Question: I'm drawing squares along a circular path for an iOS application. However, at certain points along the circle, the squares start to go out of the circle's circumference. How do I make sure that the squares stay inside?

Here's an illustration I made. The green squares represent the positions I need the squares to actually be in. The red squares are where they actually appear given the following values for each square's upper-left corner:
'''
x = origin.x + radius * cos(DEGREES_TO_RADIANS(angle));
y = origin.y + radius * sin(DEGREES_TO_RADIANS(angle));
'''
Origin refers to the center of the circle. I have a loop that repeats this for every angle from 1 till 360 degrees.
EDIT: I've changed my design to position the centers of the squares along the circular path rather than their upper left corners.
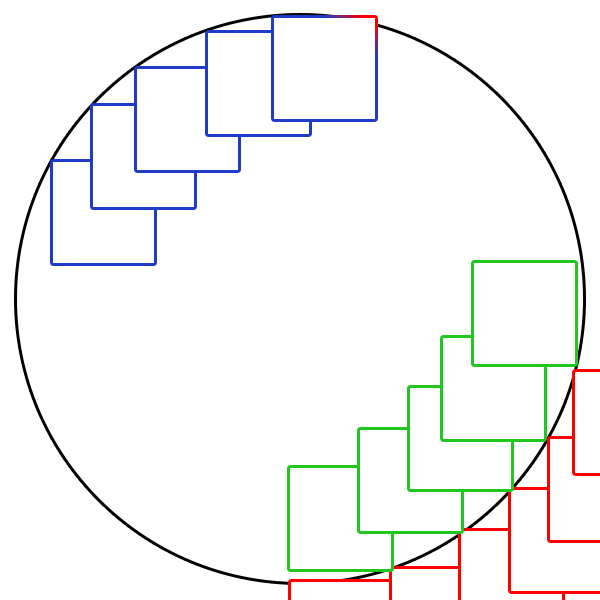
Answer: ryan cumley's answer made me realize how dumb I was all along. I just needed to change each square's anchor point to its center & that solved it. Now every calculated value for x & y would position every square's center exactly on the circular path.